Question: I have 2 variables that I would like to plot in separate subplots with errorbars. However, they both plot in the bottom subplot. How do I get them to plot in separate subplots?
'''
from pandas import DataFrame, date_range, Timedelta
import numpy as np
from matplotlib import pyplot as plt
rng = date_range(start='2015-01-01', periods=5, freq='24H')
df = DataFrame({'y':np.random.normal(size=len(rng))}, index=rng)
y1 = df['y']
y2 = (y1*3)
sd1 = (y1*2)
sd2 = (y1*2)
fig,(ax1,ax2) = plt.subplots(2,1,sharex=True)
ax1 = y1.plot(yerr=sd1)
ax2 = y2.plot(yerr=sd2)
'''

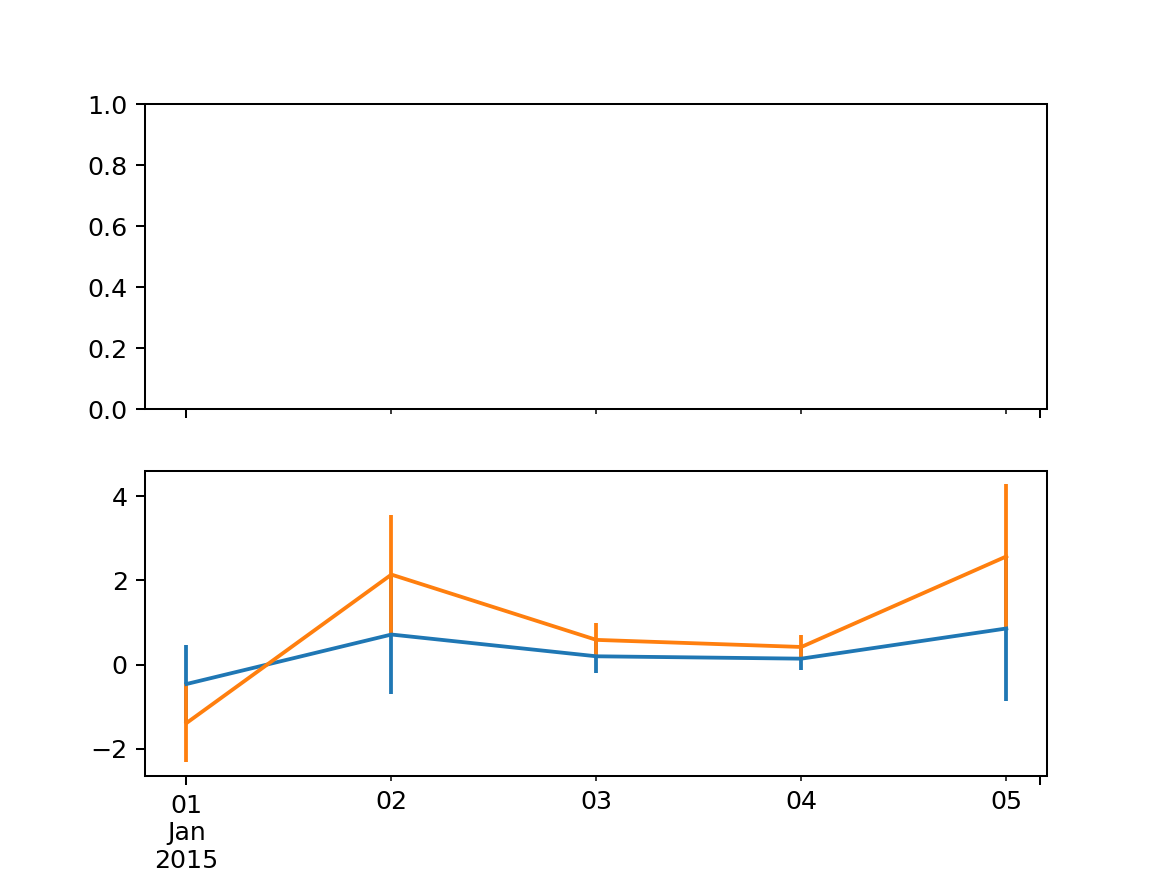
Answer: Use the 'ax' parameter in pandas dataframe 'plot':
'''
from pandas import DataFrame, date_range, Timedelta
import numpy as np
from matplotlib import pyplot as plt
rng = date_range(start='2015-01-01', periods=5, freq='24H')
df = DataFrame({'y':np.random.normal(size=len(rng))}, index=rng)
y1 = df['y']
y2 = (y1*3)
sd1 = (y1*2)
sd2 = (y1*2)
fig,(ax1,ax2) = plt.subplots(2,1,sharex=True)
_ = y1.plot(yerr=sd1, ax=ax1)
_ = y2.plot(yerr=sd2, ax=ax2)
'''
Output:
<URL>